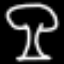
Label: mushroom